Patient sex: M
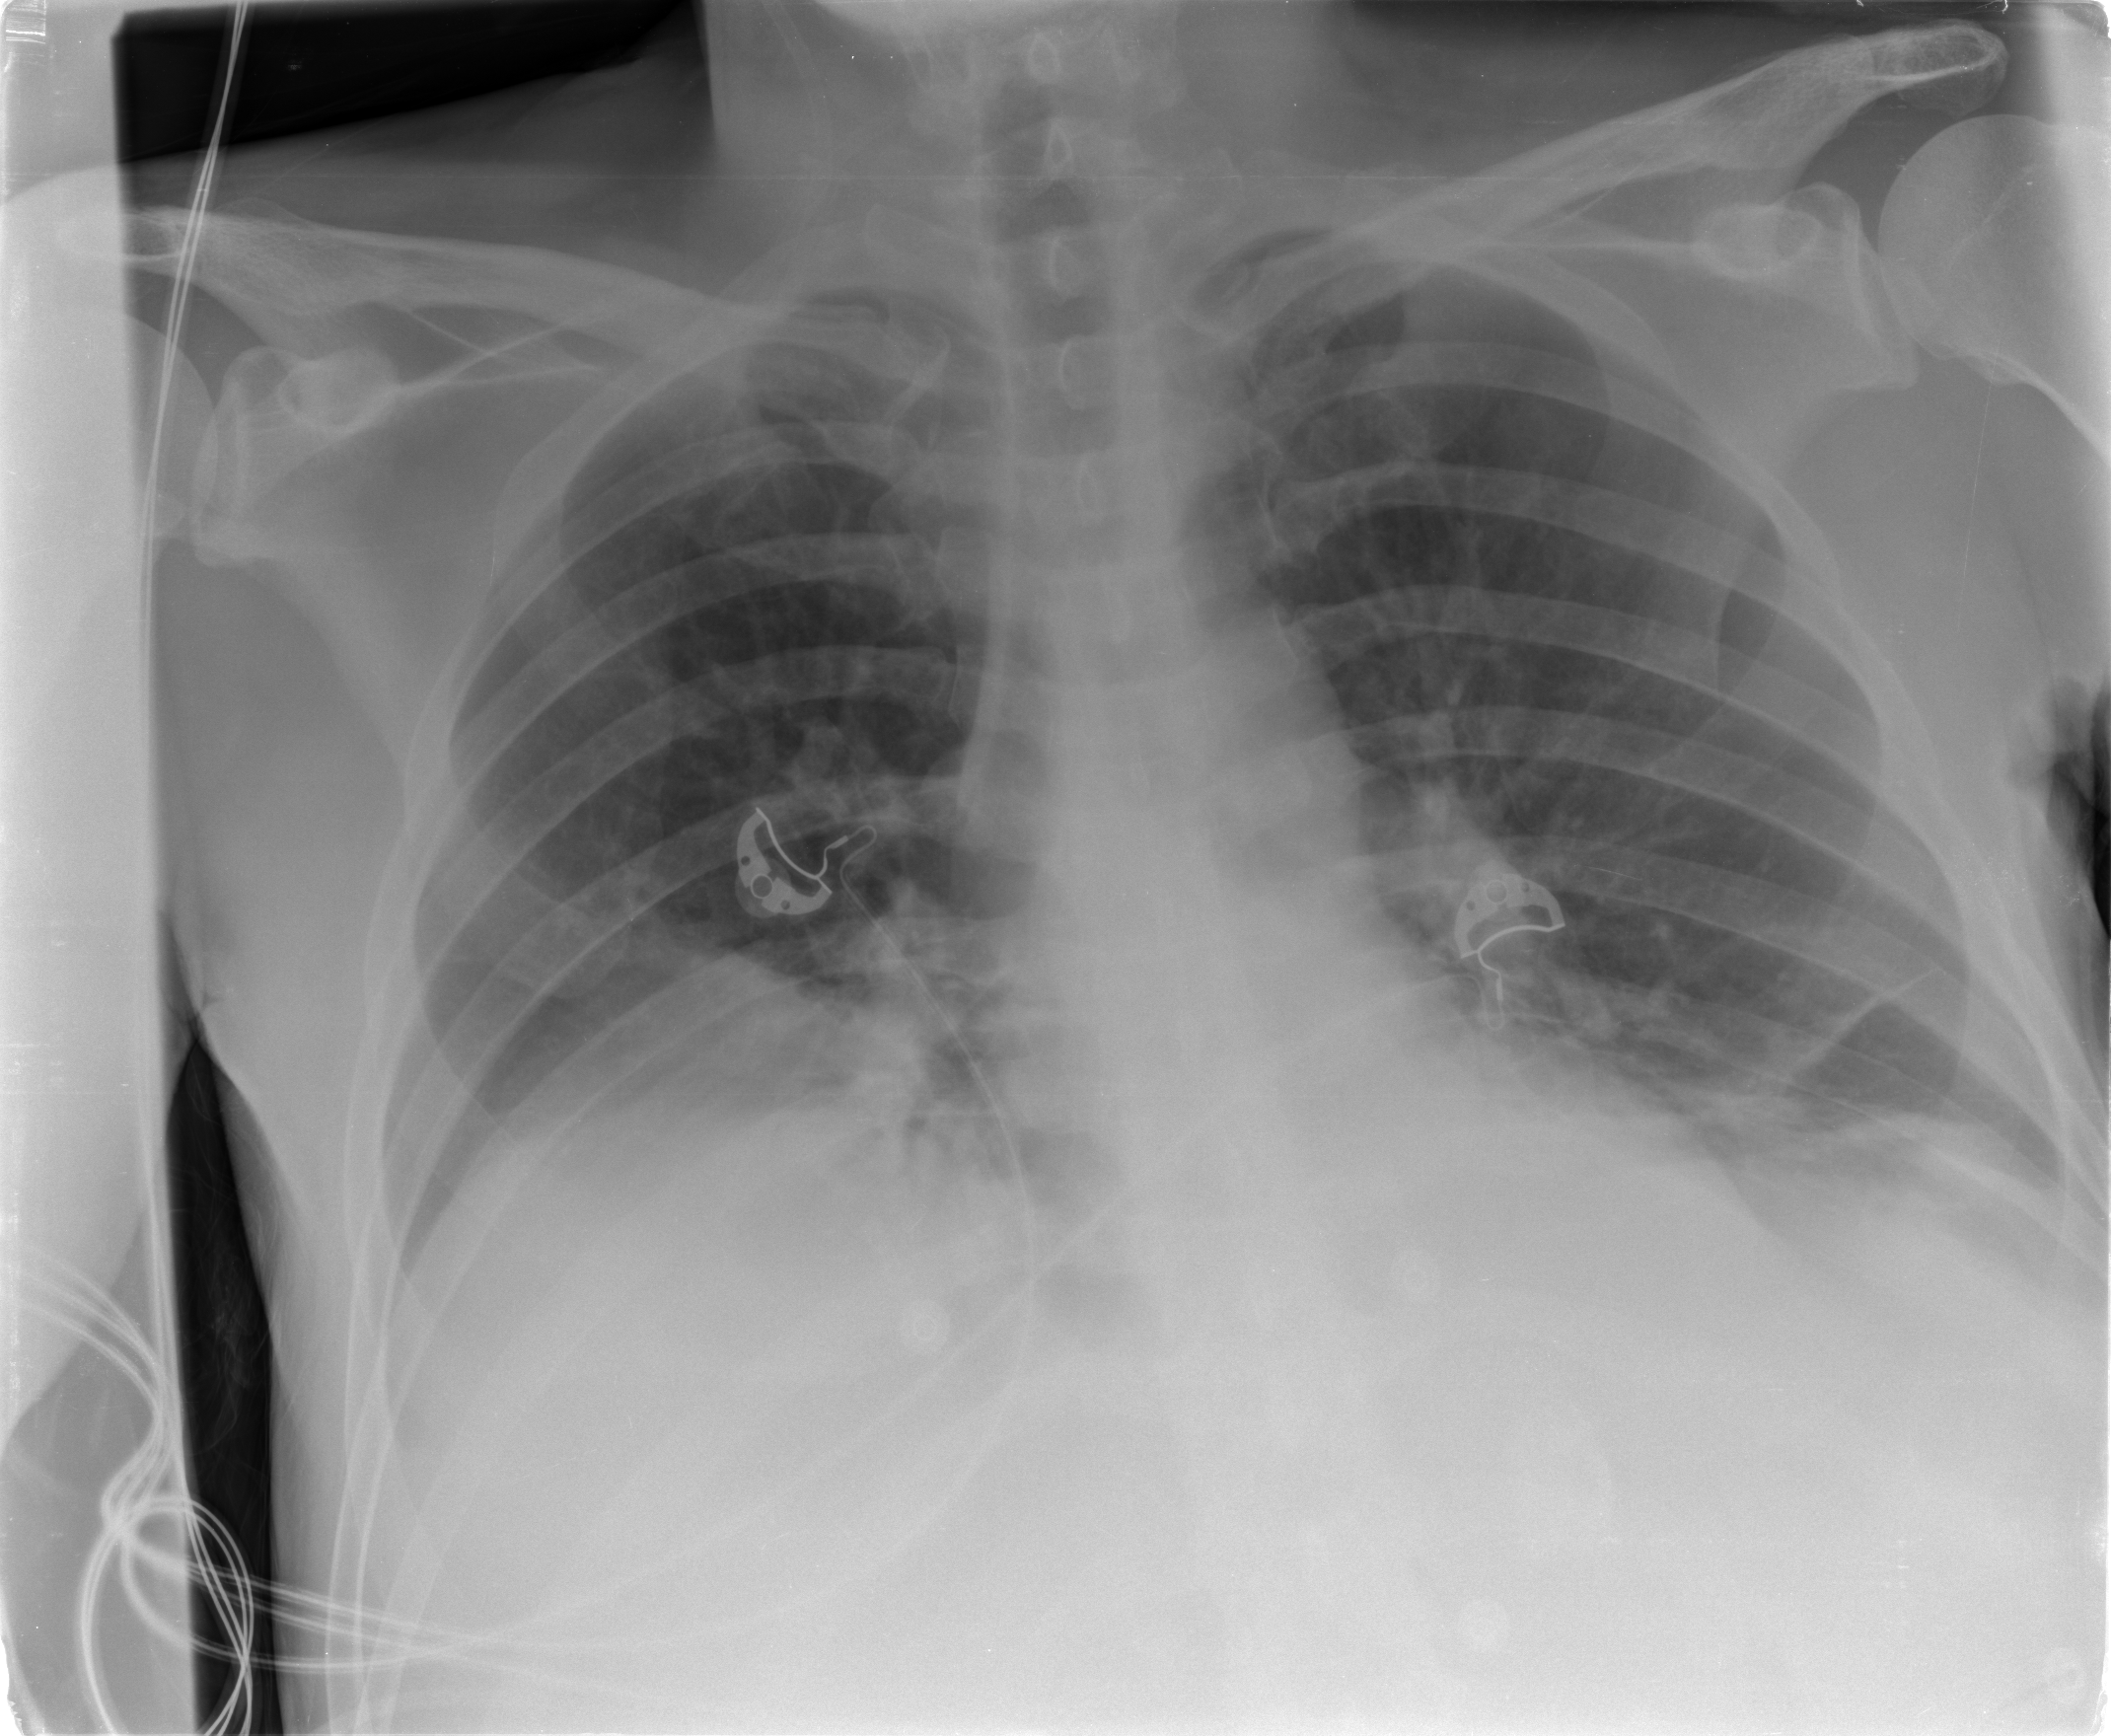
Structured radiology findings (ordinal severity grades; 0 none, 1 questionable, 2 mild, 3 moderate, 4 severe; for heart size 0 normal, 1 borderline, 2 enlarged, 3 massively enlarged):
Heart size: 0
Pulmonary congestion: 0
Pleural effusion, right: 0
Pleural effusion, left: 0
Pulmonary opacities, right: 0
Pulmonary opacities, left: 0
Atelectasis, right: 2
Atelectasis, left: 2